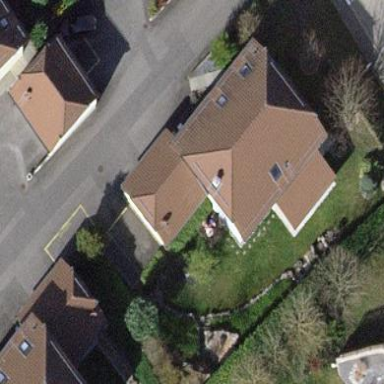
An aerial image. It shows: Simple house.